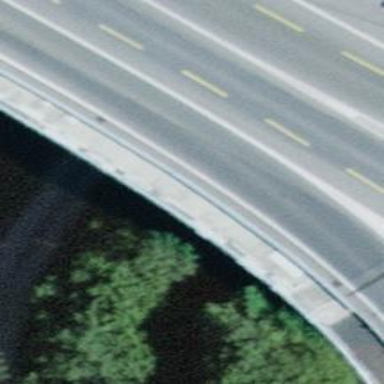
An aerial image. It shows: Bridge on motorway link.